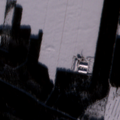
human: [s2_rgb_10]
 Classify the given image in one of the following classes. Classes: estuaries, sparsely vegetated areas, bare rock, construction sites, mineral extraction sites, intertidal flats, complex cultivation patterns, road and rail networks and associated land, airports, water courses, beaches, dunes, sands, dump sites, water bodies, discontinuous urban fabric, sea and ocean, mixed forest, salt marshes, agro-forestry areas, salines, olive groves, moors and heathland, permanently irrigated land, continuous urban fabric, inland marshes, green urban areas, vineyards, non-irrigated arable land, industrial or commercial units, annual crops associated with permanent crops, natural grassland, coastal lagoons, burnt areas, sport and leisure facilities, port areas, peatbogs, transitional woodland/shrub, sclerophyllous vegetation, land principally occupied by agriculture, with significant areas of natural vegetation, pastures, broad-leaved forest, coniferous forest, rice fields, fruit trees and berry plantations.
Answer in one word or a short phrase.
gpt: non-irrigated arable land, mixed forest